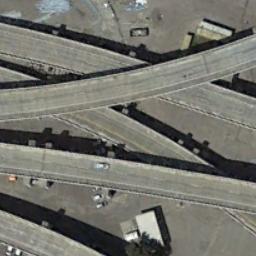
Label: overpass